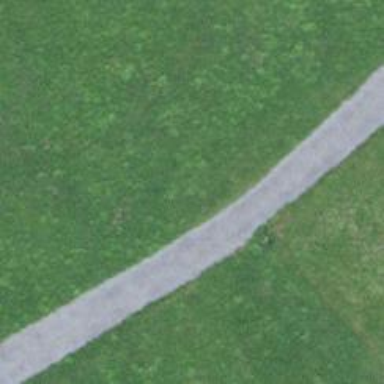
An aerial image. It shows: Well-maintained track road with grade 1 tracktype.